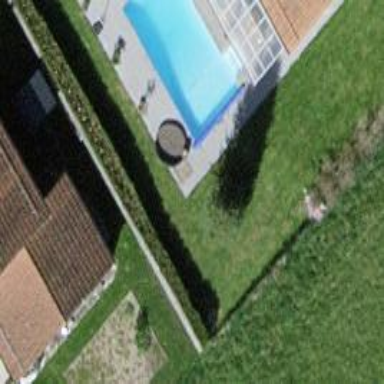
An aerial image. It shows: Swimming pool located in leisure land.